Field crop: tomato
Growth stage: 1
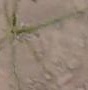
Species: cyperus